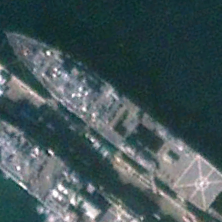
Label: combat